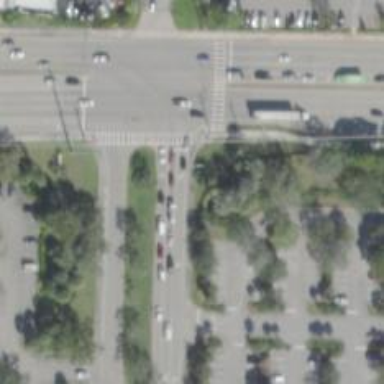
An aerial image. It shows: Uncontrolled crossing along footway.